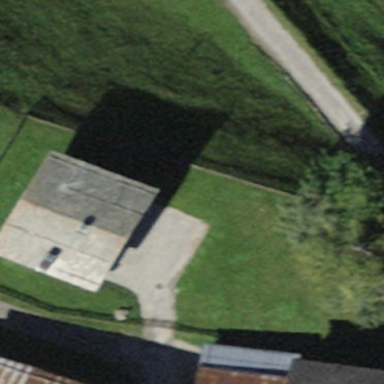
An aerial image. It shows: Detached building.